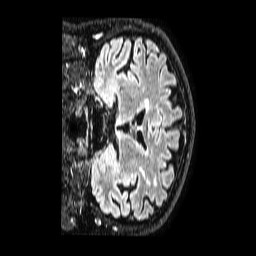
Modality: FLAIR
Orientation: coronal
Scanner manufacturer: philips
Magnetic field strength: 1.5 T
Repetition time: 4.8 s
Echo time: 0.3 s